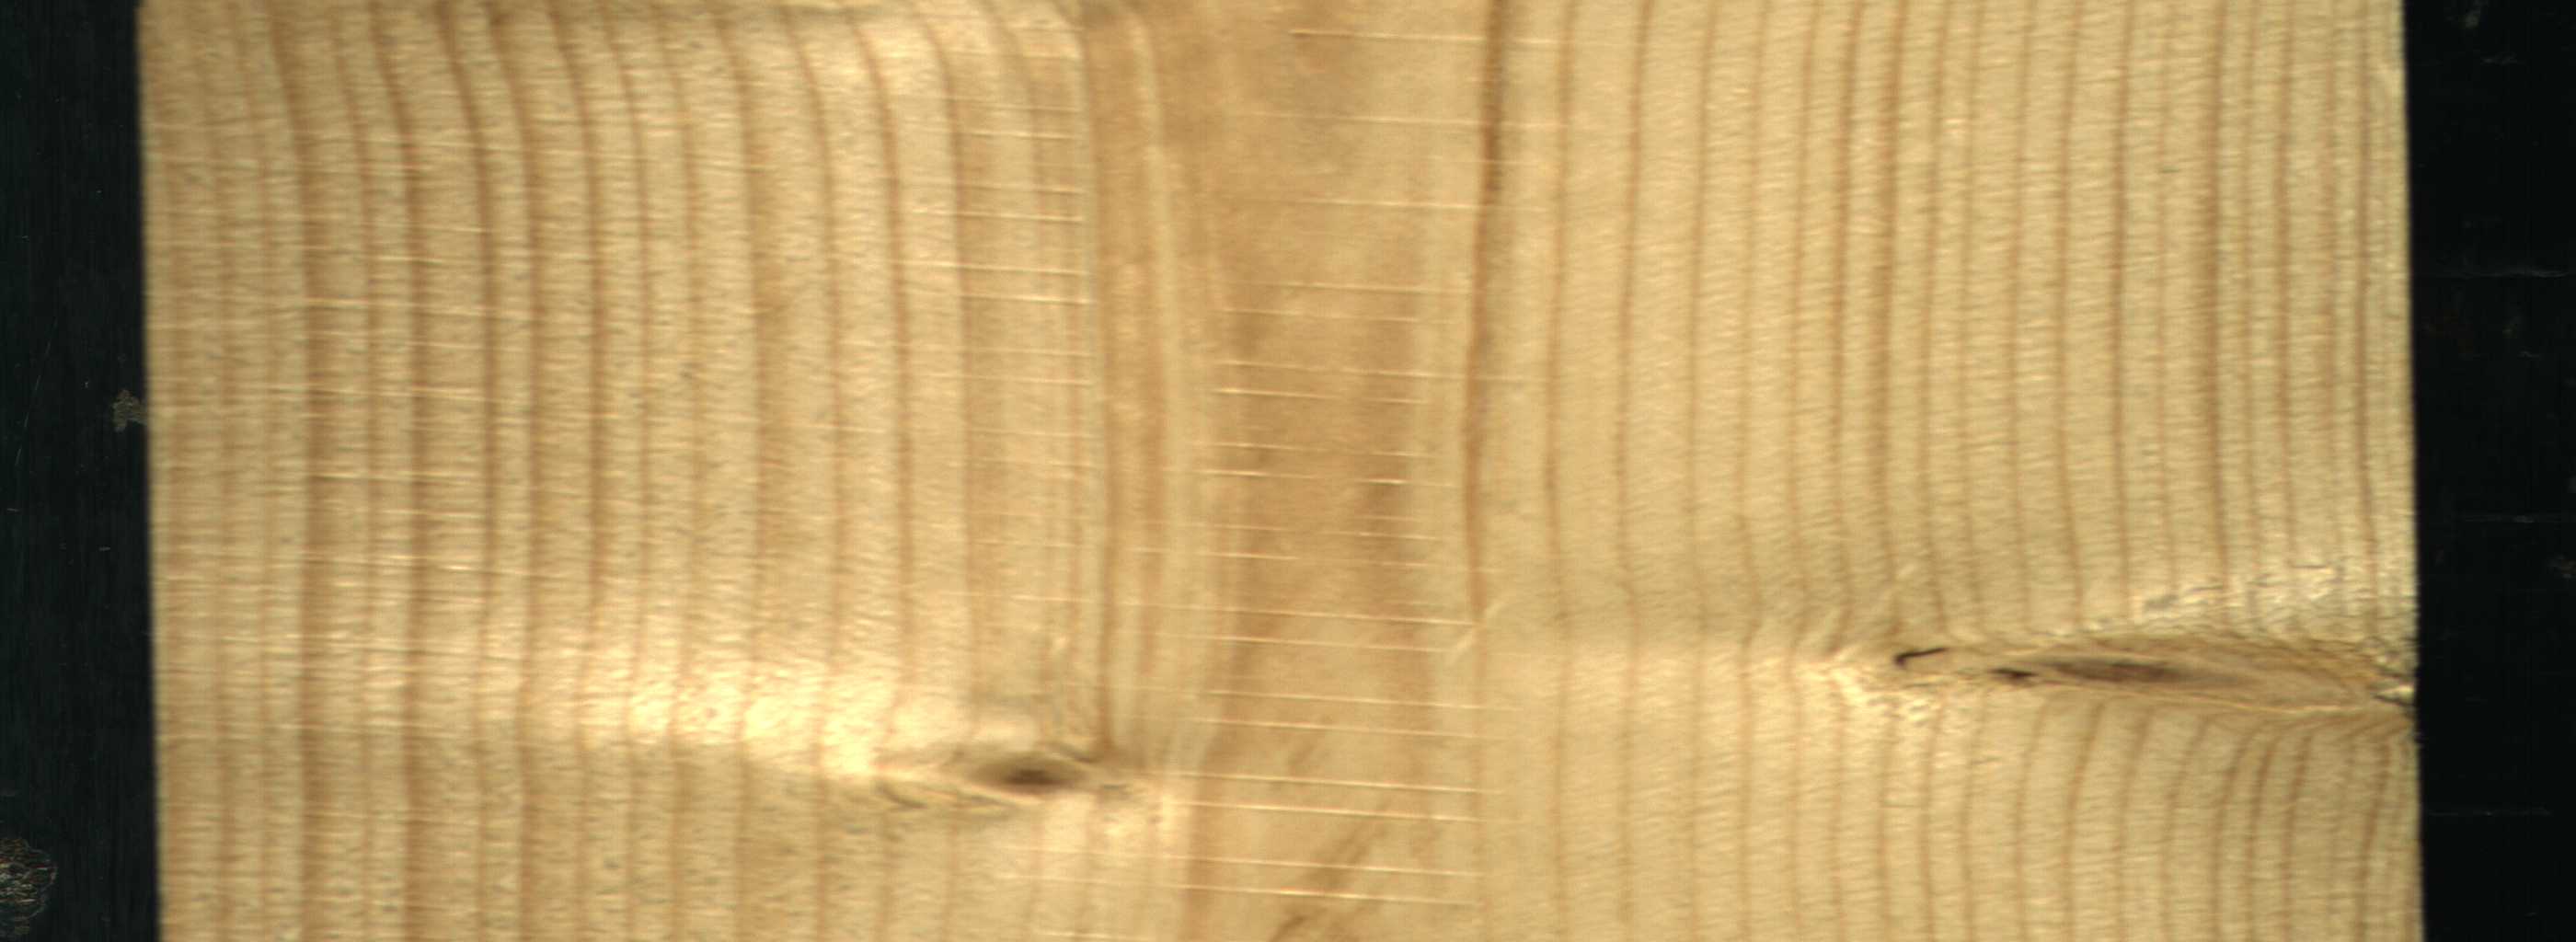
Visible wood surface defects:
Live_Knot
Live_Knot
Live_Knot